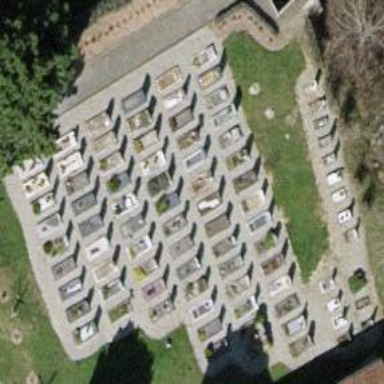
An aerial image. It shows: Graveyard area designated as cemetery.